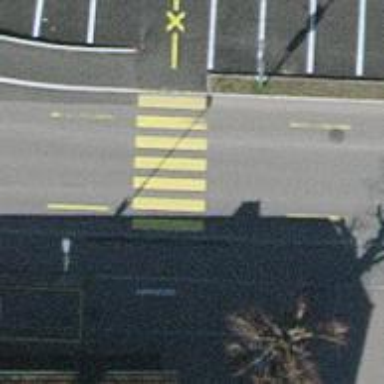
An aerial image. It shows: Zebra crossing on the road.